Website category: book
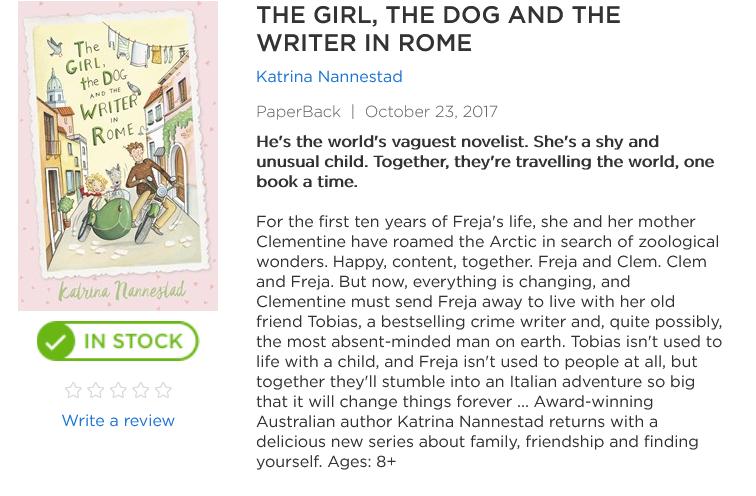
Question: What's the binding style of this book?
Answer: PaperBack

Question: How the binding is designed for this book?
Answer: PaperBack

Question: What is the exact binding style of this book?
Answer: PaperBack

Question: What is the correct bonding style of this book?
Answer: PaperBack

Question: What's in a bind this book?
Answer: PaperBack

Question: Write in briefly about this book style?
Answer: PaperBack

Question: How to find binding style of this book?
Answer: PaperBack

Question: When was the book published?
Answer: October 23, 2017

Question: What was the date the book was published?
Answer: October 23, 2017

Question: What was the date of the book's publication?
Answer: October 23, 2017

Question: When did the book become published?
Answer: October 23, 2017

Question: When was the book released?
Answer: October 23, 2017

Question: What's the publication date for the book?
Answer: October 23, 2017